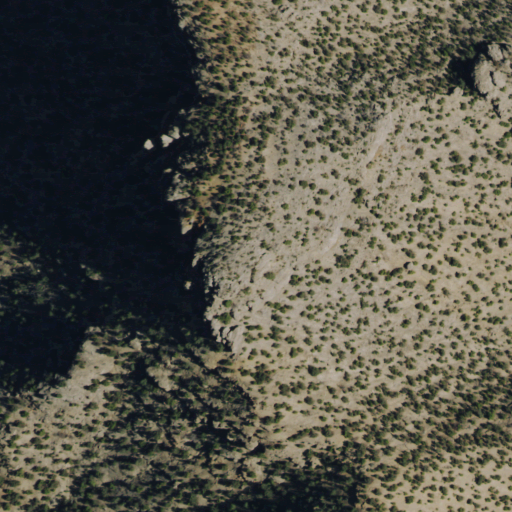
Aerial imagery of mountain in Nevada named Rocky Peak containing shrub and evergreen forest